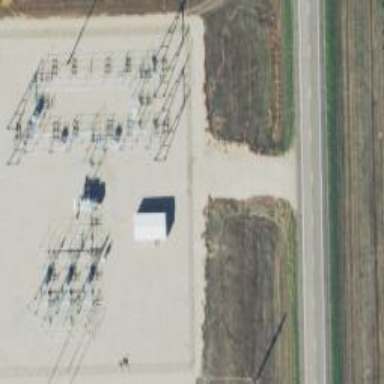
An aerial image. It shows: Switch used for power control.